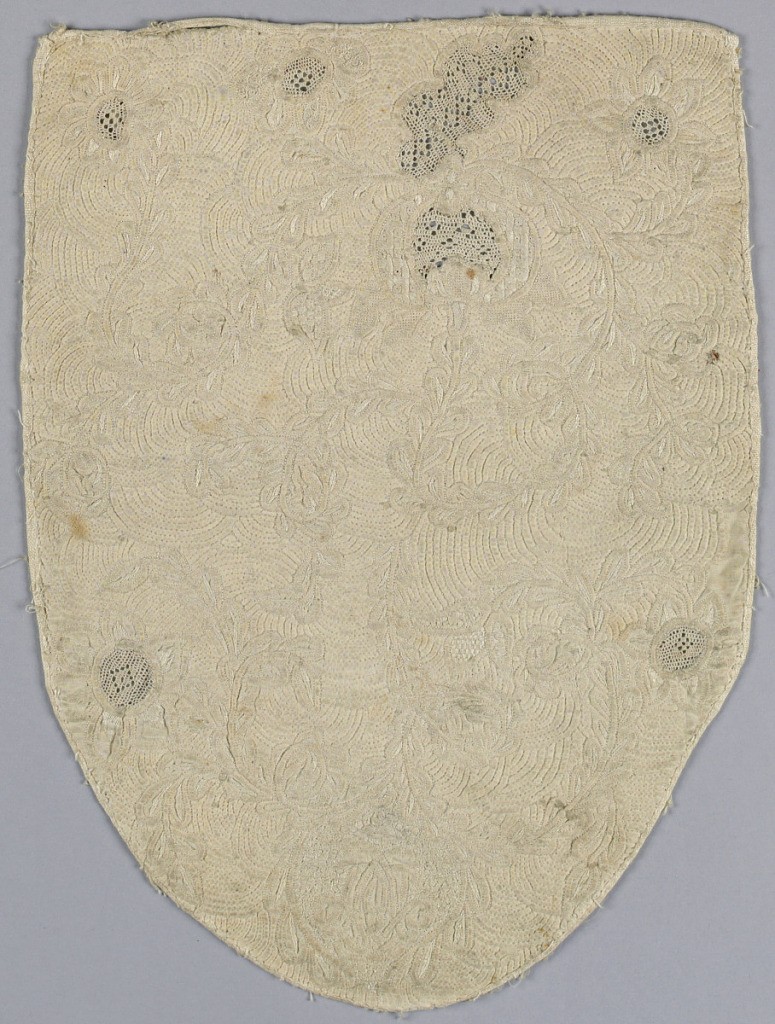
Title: Pocket
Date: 18th century
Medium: linen Technique: quilted with embroidery, drawnwork and filling stitches
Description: Woman's quilted pocket with a scrolling floral vine.